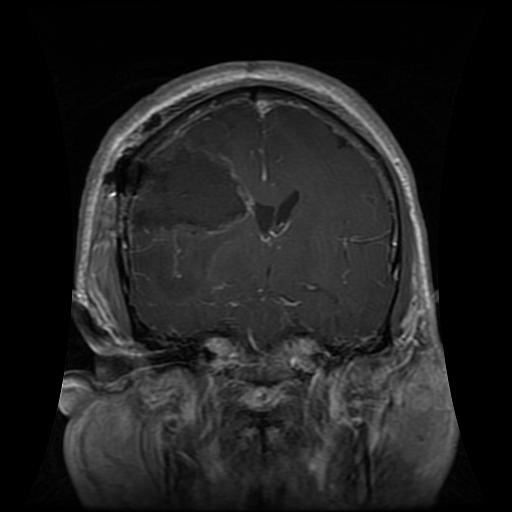
Label: glioma